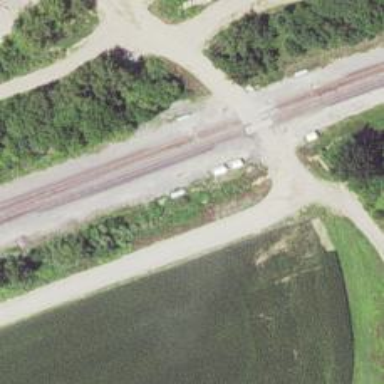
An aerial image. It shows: Railroad crossover.